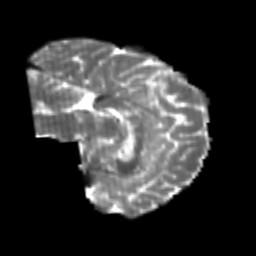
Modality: T2w
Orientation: sagittal
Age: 23
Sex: female
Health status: healthy
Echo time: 0.074 s